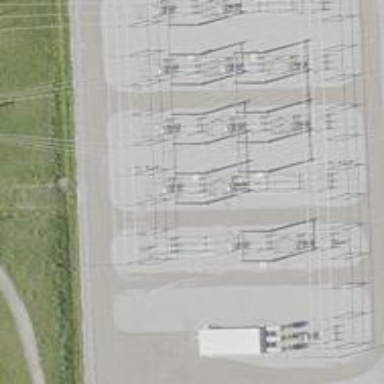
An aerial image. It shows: Switch used for power control.